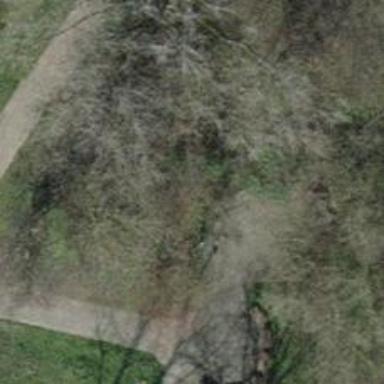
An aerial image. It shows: Bench for seating.